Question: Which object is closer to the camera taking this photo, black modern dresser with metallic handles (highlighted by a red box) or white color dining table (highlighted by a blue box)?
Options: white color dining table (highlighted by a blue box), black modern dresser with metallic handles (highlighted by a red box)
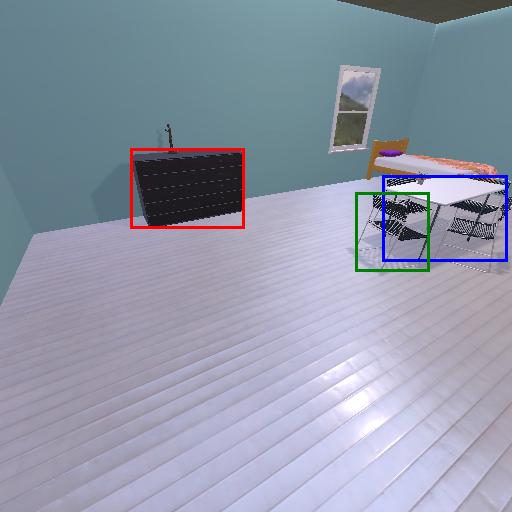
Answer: white color dining table (highlighted by a blue box)